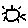
Label: sun